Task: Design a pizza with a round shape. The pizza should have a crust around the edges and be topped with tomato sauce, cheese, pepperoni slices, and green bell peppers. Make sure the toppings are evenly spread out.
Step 302:
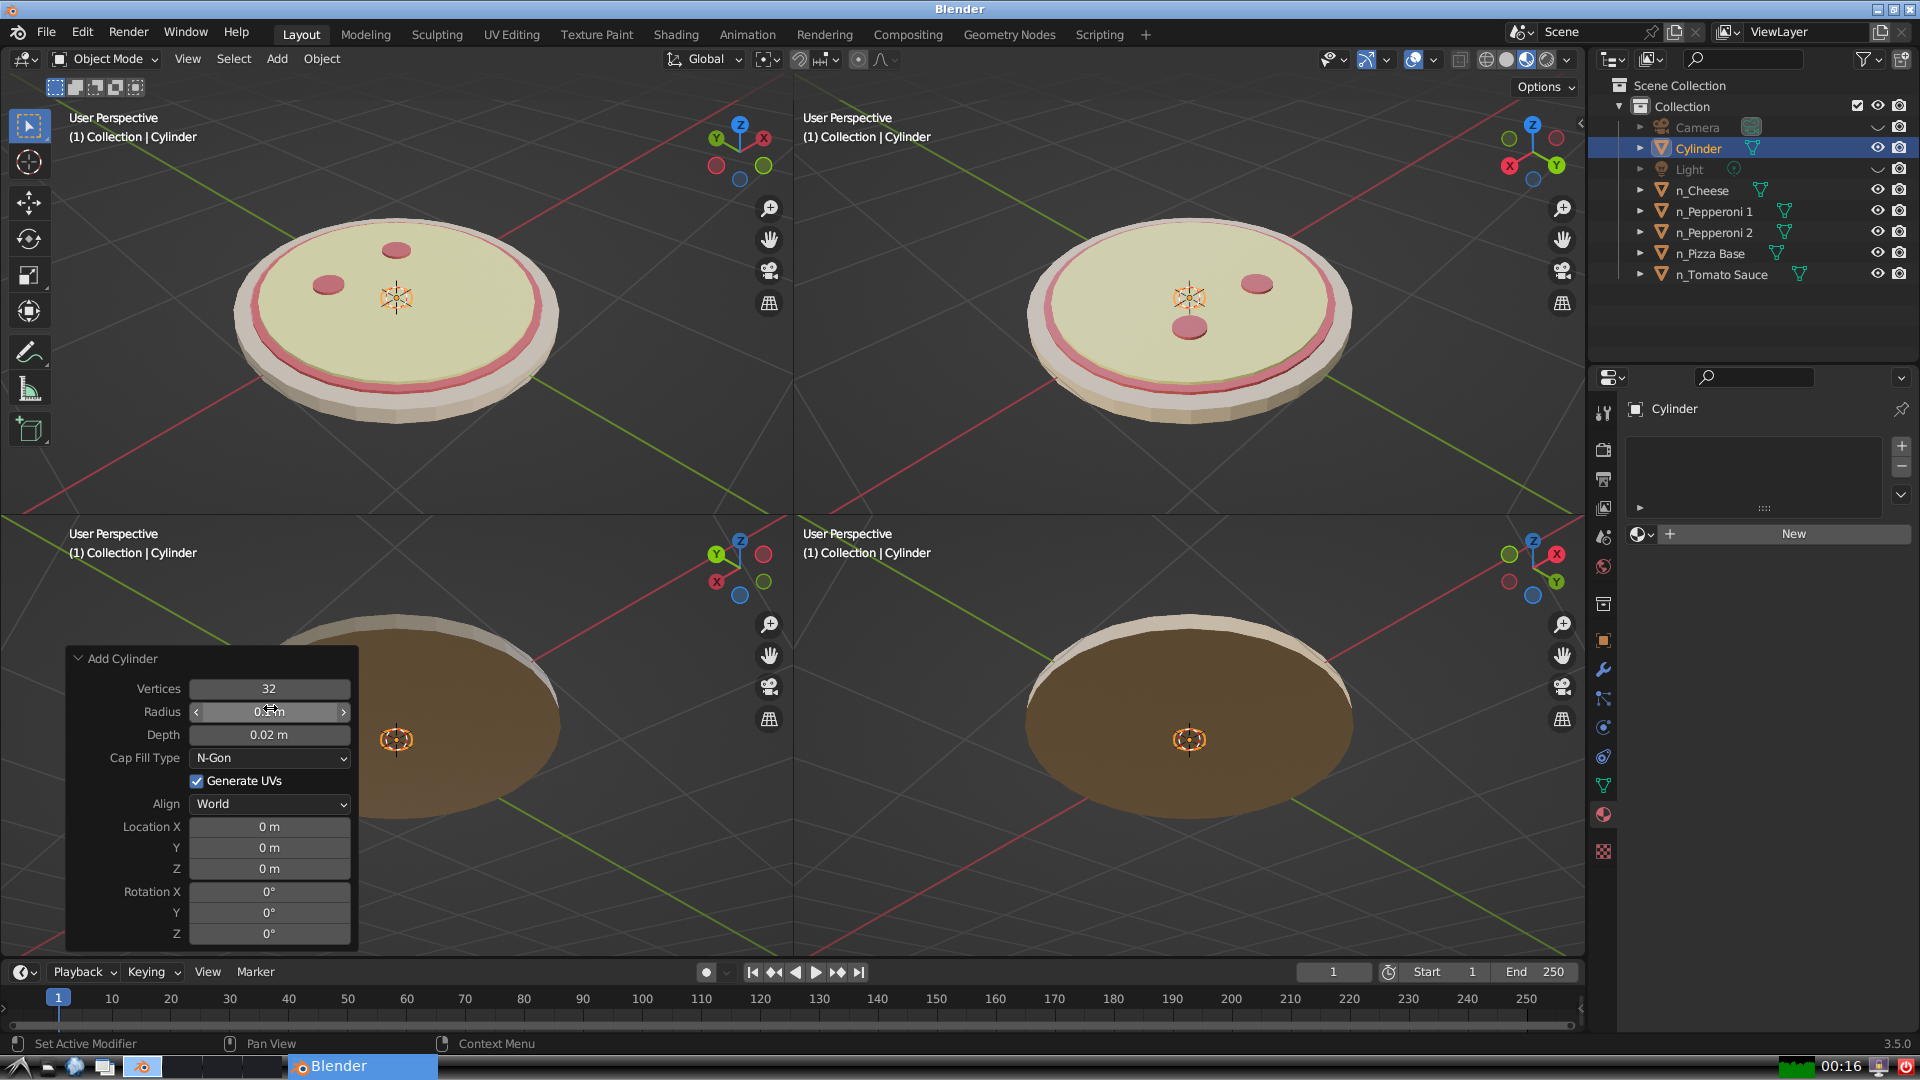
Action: {"mouse_move": [960, 540]}